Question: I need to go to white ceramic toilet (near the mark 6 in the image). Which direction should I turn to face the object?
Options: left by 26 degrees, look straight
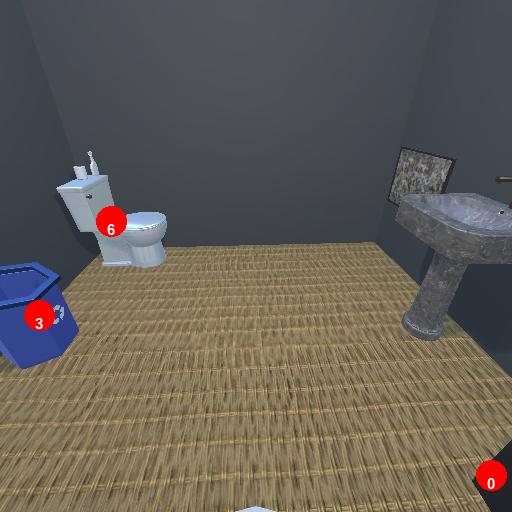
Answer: left by 26 degrees